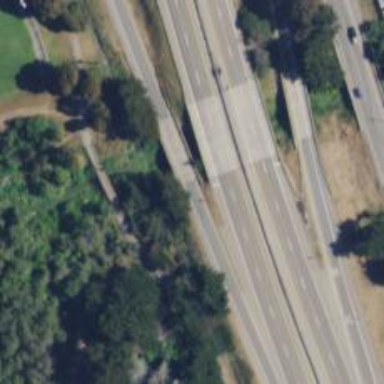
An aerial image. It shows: Bridge over motorway link with asphalt surface.